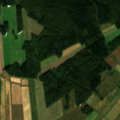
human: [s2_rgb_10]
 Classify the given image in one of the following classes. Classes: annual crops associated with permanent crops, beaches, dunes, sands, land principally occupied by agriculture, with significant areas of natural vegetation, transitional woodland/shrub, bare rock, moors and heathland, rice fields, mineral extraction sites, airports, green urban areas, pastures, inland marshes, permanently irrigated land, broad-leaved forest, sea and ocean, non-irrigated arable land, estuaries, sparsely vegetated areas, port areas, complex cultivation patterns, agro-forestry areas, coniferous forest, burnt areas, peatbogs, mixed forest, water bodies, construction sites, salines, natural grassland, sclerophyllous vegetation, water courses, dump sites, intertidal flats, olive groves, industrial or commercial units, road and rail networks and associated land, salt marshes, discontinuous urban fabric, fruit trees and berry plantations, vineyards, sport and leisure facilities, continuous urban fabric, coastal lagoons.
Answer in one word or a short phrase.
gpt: non-irrigated arable land, coniferous forest, mixed forest